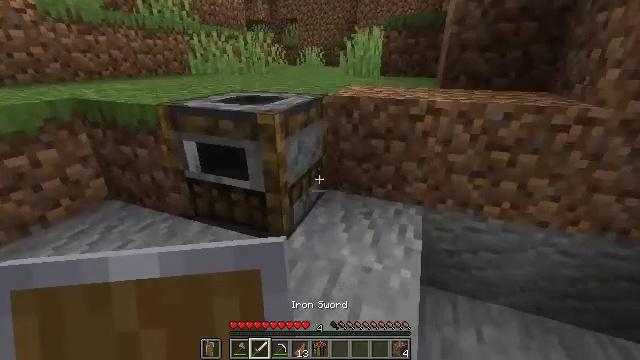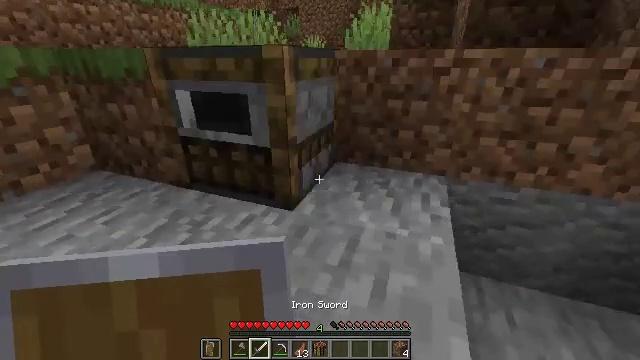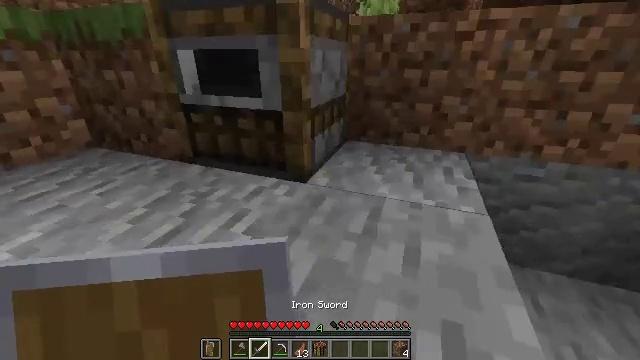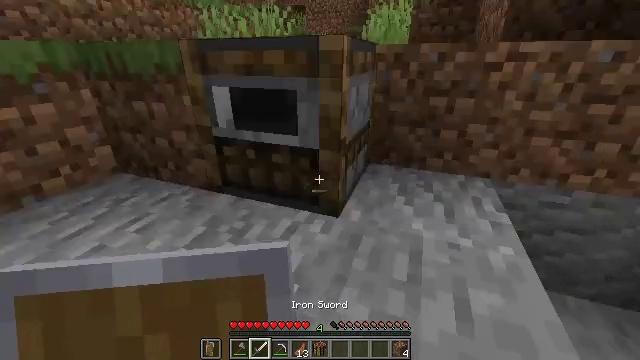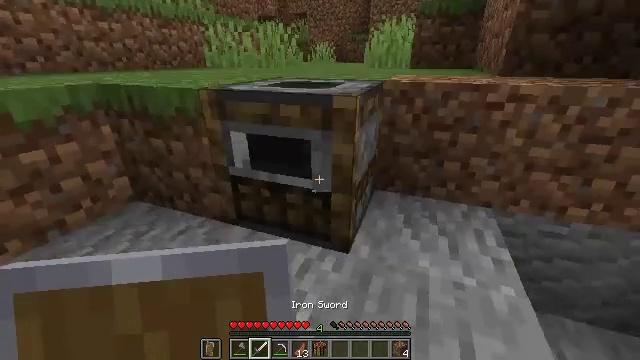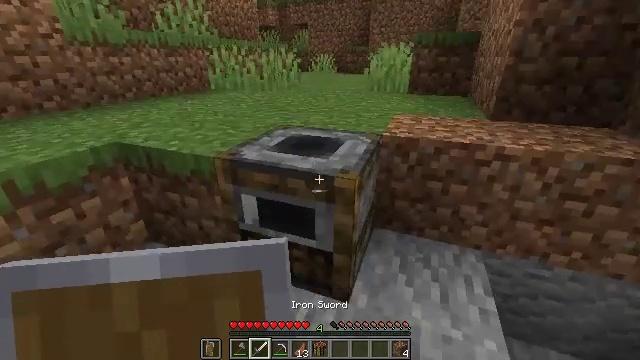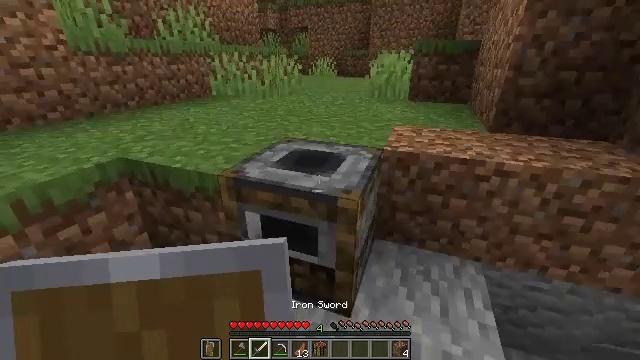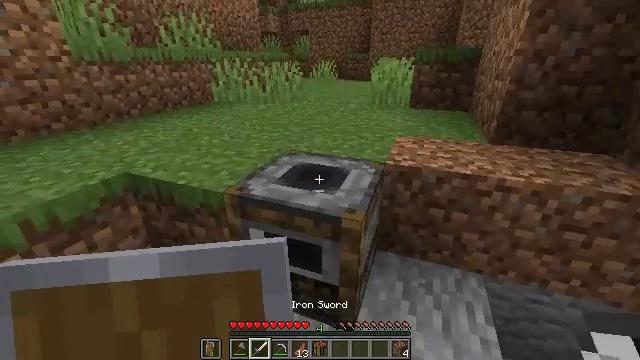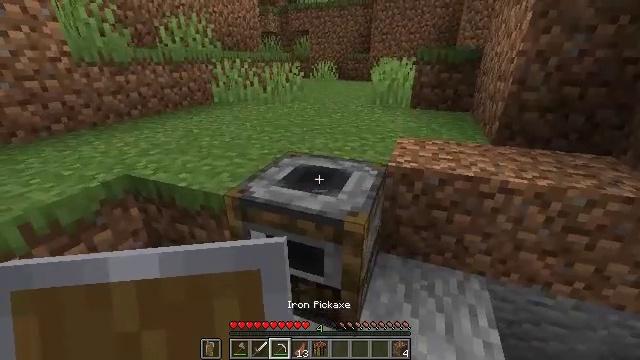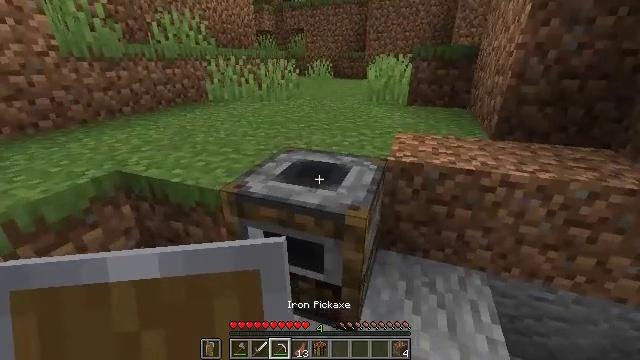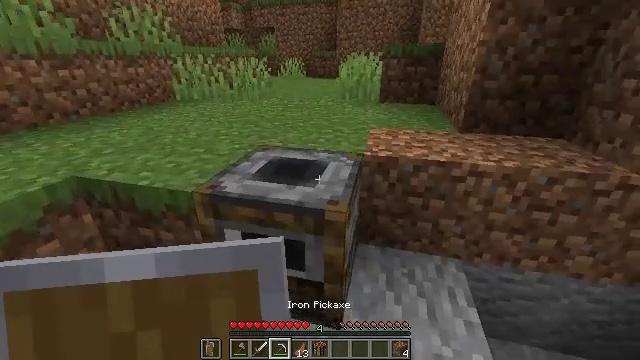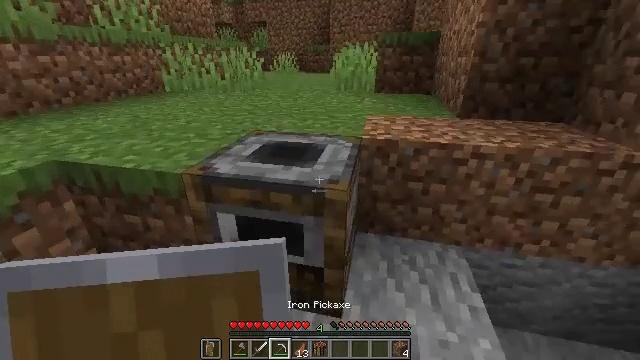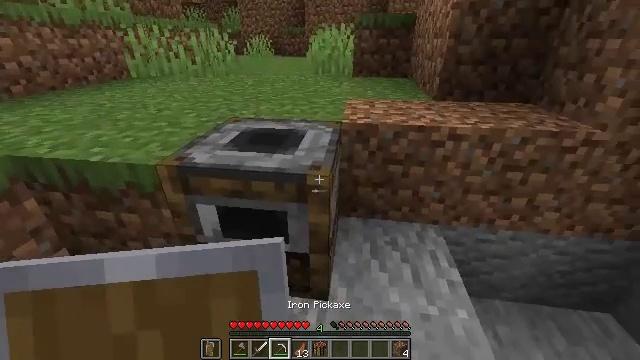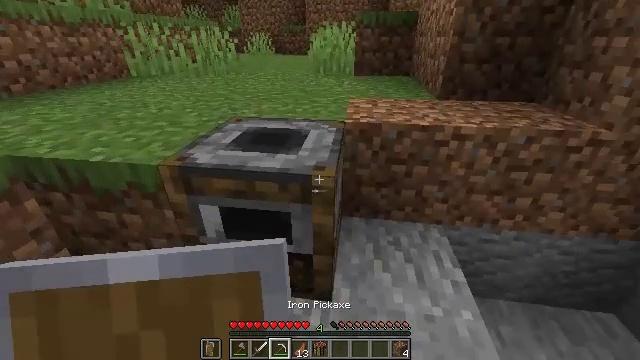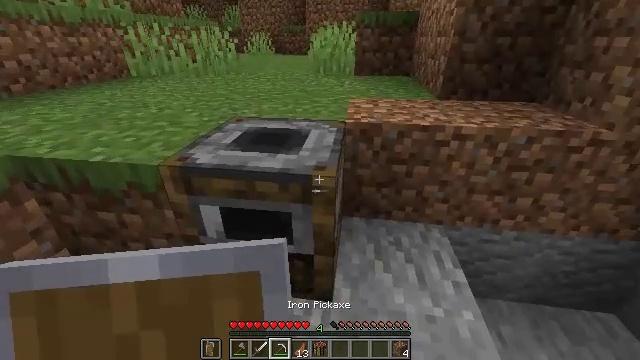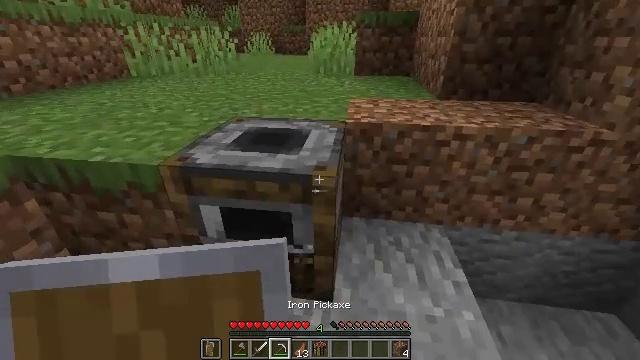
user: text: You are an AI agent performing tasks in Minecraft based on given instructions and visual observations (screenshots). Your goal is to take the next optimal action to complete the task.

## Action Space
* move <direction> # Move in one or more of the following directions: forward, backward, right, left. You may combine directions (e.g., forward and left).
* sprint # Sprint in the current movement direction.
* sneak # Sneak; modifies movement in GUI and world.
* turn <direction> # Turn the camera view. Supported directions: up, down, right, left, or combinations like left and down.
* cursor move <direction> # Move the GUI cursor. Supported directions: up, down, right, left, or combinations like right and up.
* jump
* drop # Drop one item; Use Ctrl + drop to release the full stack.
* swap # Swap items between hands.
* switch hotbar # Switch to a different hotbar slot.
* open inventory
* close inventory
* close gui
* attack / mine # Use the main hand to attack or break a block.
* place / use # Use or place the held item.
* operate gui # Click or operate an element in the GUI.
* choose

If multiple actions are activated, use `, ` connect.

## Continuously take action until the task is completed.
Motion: motion action
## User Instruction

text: Left-click on the smoker to mine it.
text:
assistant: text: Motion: move forward and move left, jump
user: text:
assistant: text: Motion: move forward and move left, jump
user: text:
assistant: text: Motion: move forward and move left, jump
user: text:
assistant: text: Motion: move forward and move left, jump
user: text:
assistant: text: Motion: move forward and move left
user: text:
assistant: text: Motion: move forward and move left
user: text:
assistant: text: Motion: no_op
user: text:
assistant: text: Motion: no_op
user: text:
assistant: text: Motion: turn right
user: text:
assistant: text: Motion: turn right
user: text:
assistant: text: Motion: turn right
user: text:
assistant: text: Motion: turn right and down
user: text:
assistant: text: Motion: no_op
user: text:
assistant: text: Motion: no_op
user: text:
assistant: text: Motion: attack / mine
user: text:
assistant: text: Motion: turn left, attack / mine
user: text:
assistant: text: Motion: turn left, attack / mine
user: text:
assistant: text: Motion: turn left, attack / mine
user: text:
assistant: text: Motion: attack / mine
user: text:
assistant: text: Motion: attack / mine
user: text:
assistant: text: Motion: attack / mine
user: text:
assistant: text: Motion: attack / mine
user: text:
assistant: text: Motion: attack / mine
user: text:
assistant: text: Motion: attack / mine
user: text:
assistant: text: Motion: attack / mine
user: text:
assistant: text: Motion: attack / mine
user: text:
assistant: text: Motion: attack / mine
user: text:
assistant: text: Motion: attack / mine
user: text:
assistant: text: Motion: attack / mine
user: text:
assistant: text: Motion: attack / mine